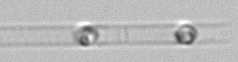
Label: Dactyliosolen_blavyanus